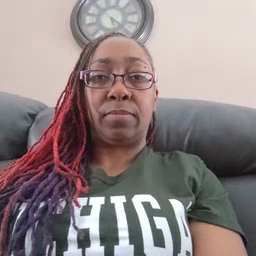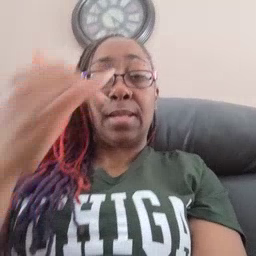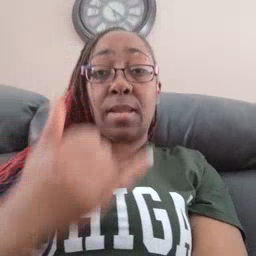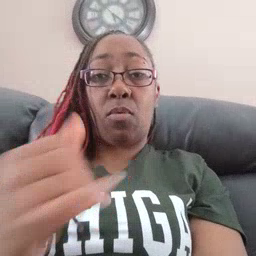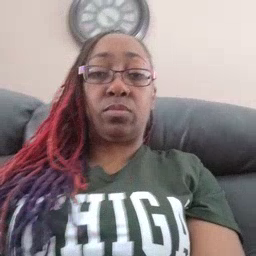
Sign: now